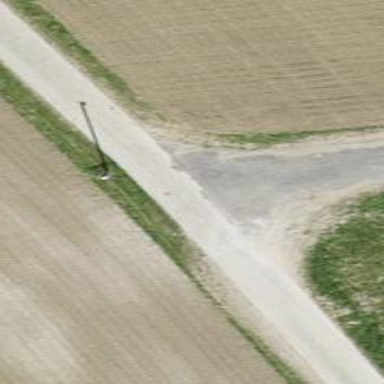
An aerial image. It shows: Service road with concrete surface. The tracktype is labeled as grade1.